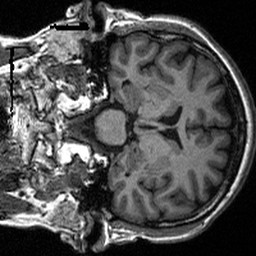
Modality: T1w
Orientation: coronal
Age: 49
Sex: female